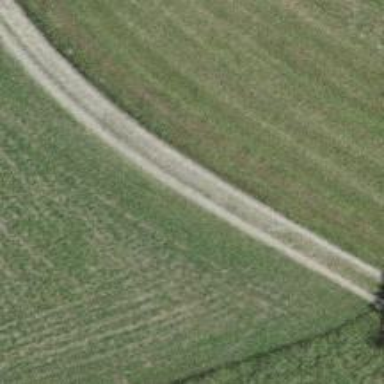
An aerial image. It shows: Track with grade3 tracktype and ground gravel surface. Additional notes indicate variations in tracktype.